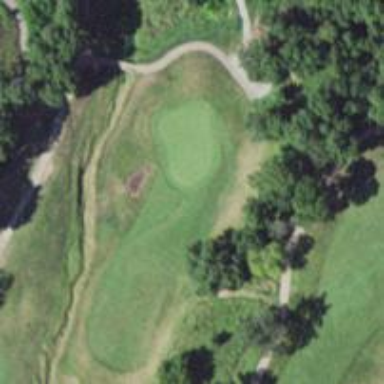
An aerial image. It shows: Golf hole.